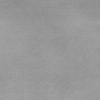
Label: dusty